Chest X-ray:
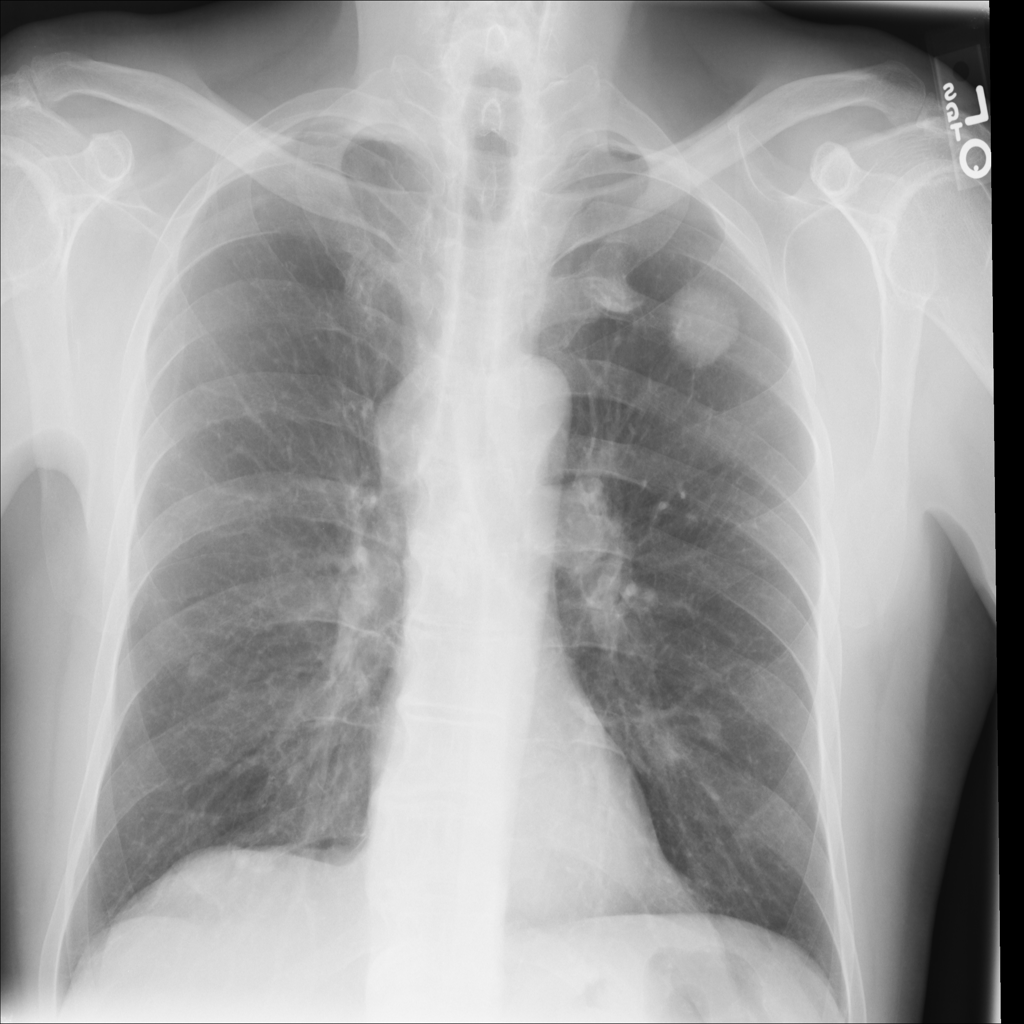
Findings: Nodule, Fracture
No abnormal finding: no